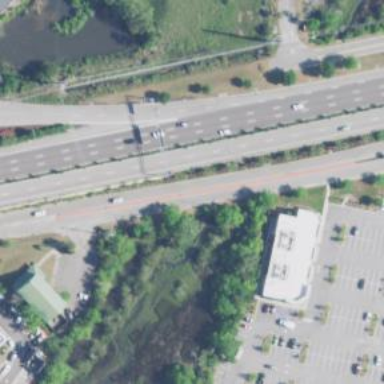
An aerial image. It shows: Trunk link highway with asphalt surface.